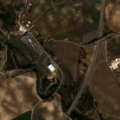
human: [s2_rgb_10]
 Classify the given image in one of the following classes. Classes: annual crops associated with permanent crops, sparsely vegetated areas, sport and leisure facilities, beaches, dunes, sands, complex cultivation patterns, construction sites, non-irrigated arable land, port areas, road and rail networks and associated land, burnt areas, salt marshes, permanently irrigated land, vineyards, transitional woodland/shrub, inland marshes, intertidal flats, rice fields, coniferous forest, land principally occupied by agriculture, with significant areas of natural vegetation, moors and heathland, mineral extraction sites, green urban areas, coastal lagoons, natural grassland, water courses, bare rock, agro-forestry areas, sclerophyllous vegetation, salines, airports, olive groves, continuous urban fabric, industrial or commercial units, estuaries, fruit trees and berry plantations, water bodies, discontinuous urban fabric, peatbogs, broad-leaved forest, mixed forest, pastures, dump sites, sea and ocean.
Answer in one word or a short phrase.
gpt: non-irrigated arable land, permanently irrigated land, olive groves, complex cultivation patterns